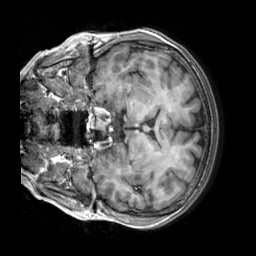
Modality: T1w
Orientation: coronal
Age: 25
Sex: female
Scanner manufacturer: siemens
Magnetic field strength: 3 T
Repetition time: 2.3 s
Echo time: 0.00303 s